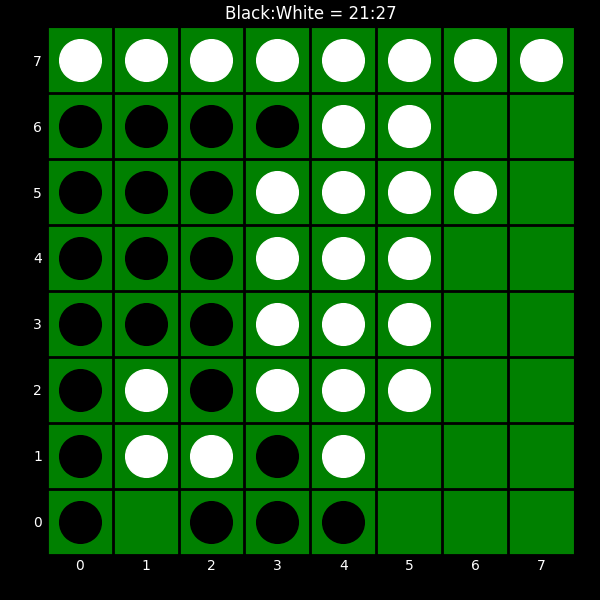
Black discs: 21
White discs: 27